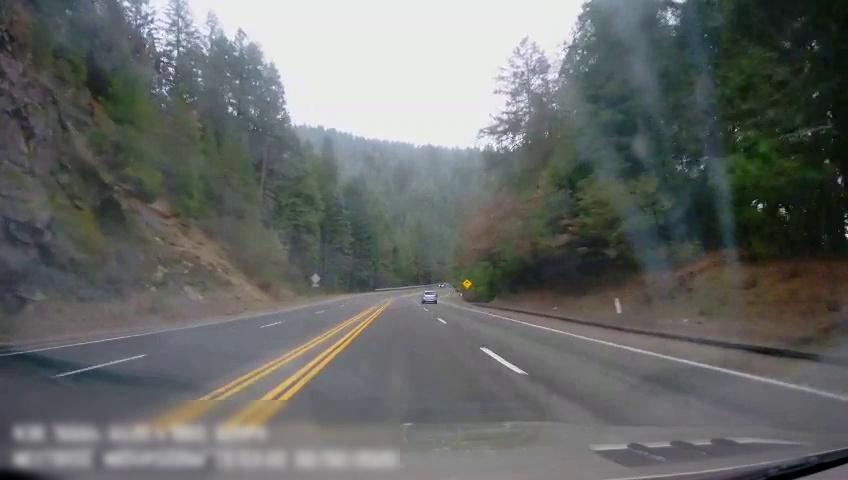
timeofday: Day
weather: Cloudy
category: Drivable Space
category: Vehicles | Car
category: Lanes | Alternate Lane
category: Lanes | Alternate Lane
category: Lanes | Alternate Lane
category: Lanes | Current Lane
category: Lanes | Current Lane
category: Lanes | Alternate Lane
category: Traffic | Signs
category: Traffic | Signs